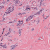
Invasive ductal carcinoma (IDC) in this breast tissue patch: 1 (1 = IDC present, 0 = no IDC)